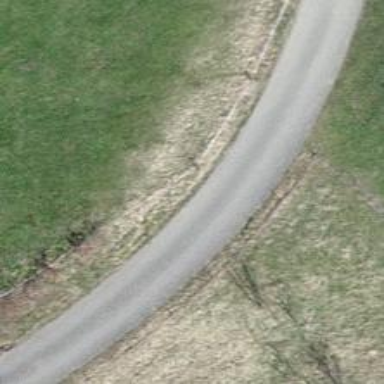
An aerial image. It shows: Well-maintained track road with grade 1 tracktype.